Interaction volume radius: 5 \u00c5
Interaction volume height: 15 \u00c5
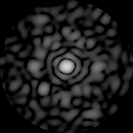
Disorder parameter: 0.8558